Brain MRI, t1w sequence, axial 2D slice.
Patient: age 45, sex F, weight 75 kg, height 1.65 m
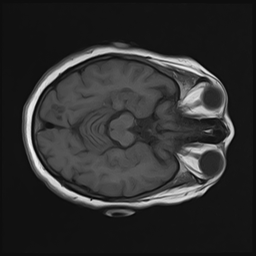